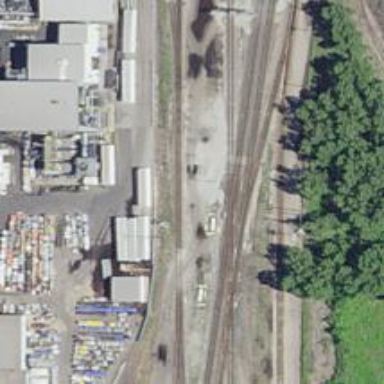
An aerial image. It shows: Railway crossing.